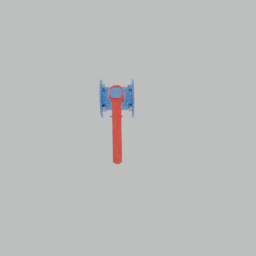
Label: mechanical